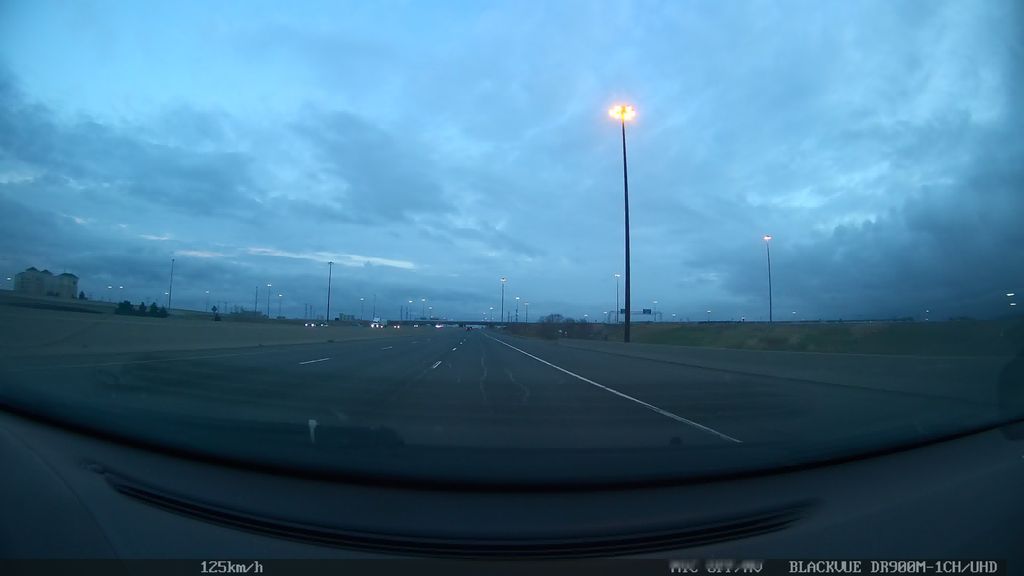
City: toronto